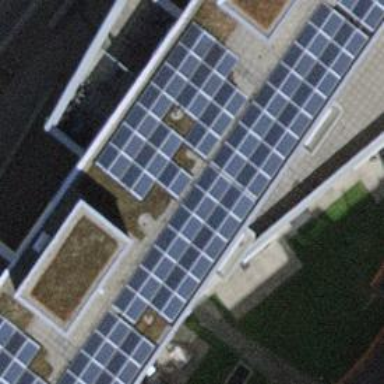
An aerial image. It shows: Solar power generator using photovoltaic panels.